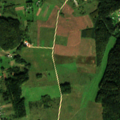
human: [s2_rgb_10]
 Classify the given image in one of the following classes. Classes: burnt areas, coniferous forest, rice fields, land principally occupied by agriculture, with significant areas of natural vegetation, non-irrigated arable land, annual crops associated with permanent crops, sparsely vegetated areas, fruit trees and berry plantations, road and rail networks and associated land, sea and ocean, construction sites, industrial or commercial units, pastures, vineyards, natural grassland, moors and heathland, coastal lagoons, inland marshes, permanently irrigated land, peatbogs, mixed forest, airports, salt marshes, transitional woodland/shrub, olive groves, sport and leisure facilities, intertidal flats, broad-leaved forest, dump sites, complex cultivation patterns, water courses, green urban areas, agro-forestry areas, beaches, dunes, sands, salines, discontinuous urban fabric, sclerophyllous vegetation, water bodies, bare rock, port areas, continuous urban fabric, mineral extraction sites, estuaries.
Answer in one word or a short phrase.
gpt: discontinuous urban fabric, pastures, complex cultivation patterns, coniferous forest, mixed forest